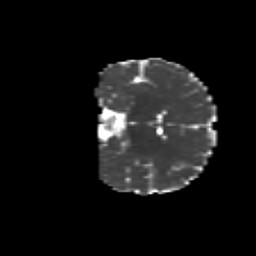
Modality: MD
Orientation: coronal
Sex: female
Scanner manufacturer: siemens
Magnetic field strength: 3 T
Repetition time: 5 s
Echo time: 0.071 s